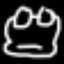
Label: frog